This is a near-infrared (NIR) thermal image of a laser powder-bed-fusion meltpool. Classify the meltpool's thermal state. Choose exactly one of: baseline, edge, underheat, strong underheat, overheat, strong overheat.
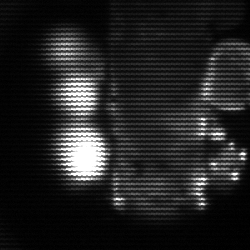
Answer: strong underheat